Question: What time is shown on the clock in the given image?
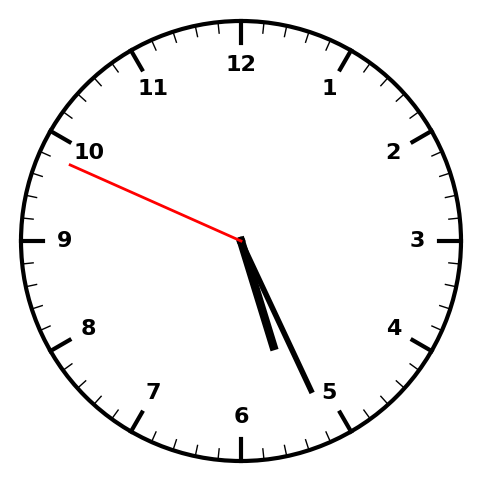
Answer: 05:25:49